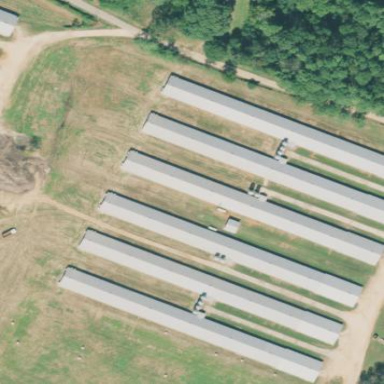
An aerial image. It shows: Poultry house.